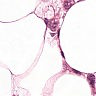
Metastatic tissue present: yes